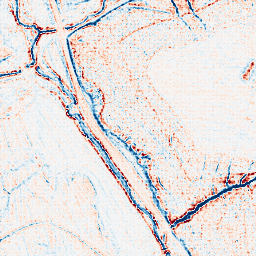
Category: edge_preserving
Decomposition family: anisotropic_diffusion
Decomposition parameters: iterations: 20
kappa: 50
gamma: 0.05
Upsampling method: sinc_hamming
Upsampling parameters: scale: 4
kernel_size: 4
Upsampling scale: 4